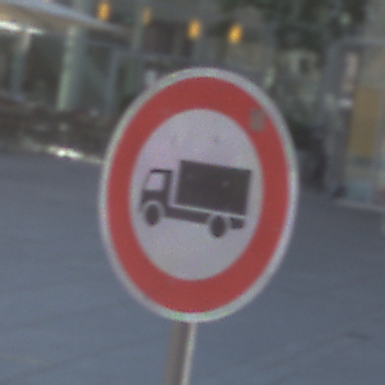
Verkehrszeichen: VerbotFuerKraftfahrzeugeUeberDreiKommaFuenfTonnen
Umgebung: Outdoor, Urban
Tageszeit: MorningAfternoon
Wetter: Clear
Licht: Natural
Jahreszeit: NotSpecified
Kontrast: HighContrast